Interaction volume radius: 5 \u00c5
Interaction volume height: 20 \u00c5
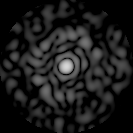
Disorder parameter: 0.7504